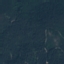
Land use / land cover class: Forest